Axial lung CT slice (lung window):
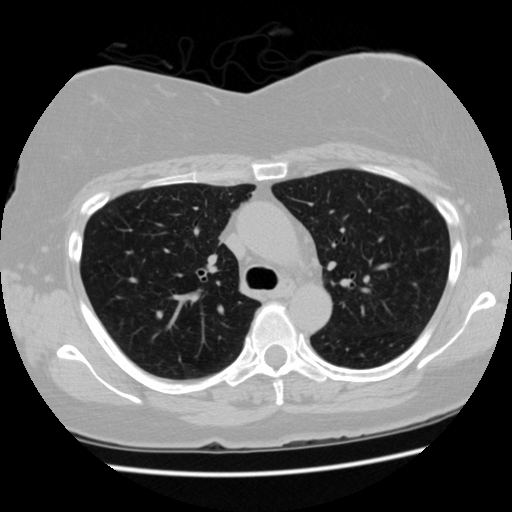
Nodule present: no